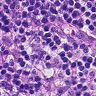
Metastatic tissue present: no